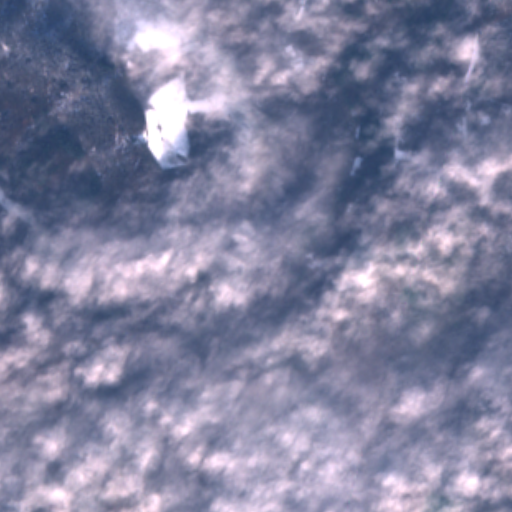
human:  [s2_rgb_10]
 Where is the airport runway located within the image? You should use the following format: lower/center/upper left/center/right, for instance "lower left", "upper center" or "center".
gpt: The airport runway is located in the lower left of the image.
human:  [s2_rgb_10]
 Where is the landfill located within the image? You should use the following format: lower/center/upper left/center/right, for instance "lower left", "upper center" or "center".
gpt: The landfill is located in the upper right of the image.
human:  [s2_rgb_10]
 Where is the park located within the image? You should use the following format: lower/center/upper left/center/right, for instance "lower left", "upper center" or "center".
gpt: The park is located in the lower center of the image.
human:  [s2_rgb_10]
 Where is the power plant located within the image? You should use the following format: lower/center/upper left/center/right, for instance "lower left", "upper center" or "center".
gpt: There is no power plant in the image.